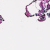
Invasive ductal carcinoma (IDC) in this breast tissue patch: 0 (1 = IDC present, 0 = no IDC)